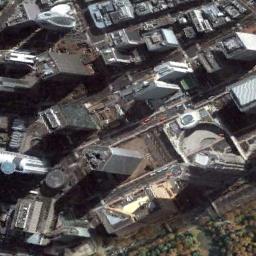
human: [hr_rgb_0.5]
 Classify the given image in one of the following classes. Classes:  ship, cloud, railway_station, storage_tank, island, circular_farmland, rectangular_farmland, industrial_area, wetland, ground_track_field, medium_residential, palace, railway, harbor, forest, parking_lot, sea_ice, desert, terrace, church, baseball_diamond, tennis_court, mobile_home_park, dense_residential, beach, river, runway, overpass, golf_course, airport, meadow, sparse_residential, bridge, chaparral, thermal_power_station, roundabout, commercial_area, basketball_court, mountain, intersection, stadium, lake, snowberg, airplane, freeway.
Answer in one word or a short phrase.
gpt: commercial_area